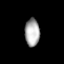
Tissue: lung
Cell type: Endothelial cells
Senescence score: 0.5841
Nuclear area (px): 403
Mean DAPI intensity: 170.223